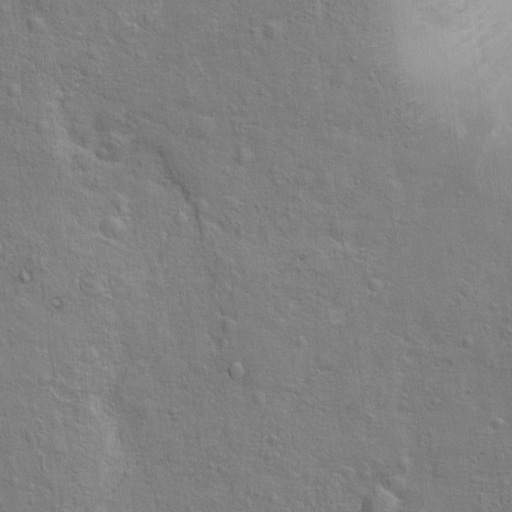
Objects detected: cone